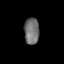
Tissue: lung
Cell type: Epithelial cells
Senescence score: 0.2299
Nuclear area (px): 386
Mean DAPI intensity: 112.886